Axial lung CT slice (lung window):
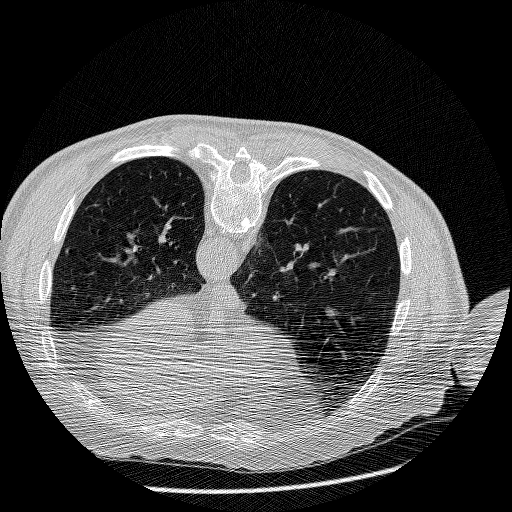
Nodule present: no